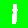
Digit: 1